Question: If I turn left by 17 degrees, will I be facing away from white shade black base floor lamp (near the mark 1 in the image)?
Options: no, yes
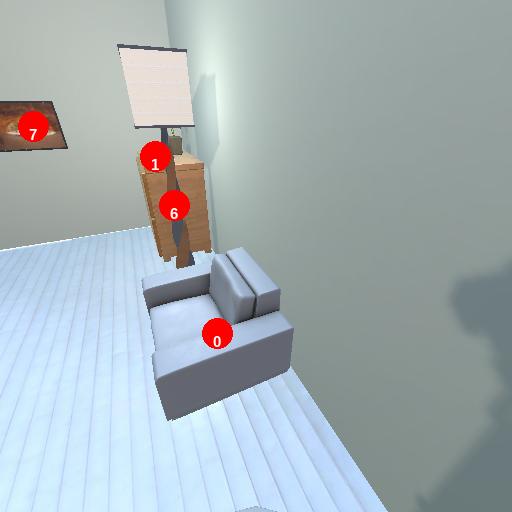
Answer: no